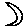
Label: moon